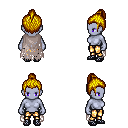
a pixel art fantasy rpg character, female body template, dark elf, purple skin, gray tattered cape, gold greaves, blonde short topknot hairstyle, ghillies, four views (front, back, left, right), 2x2 character sprite sheet, small pixel art, hard edges, no anti-aliasing